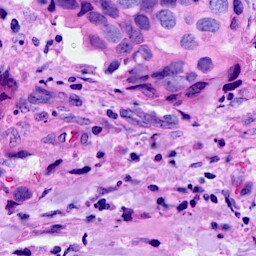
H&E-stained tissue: Breast